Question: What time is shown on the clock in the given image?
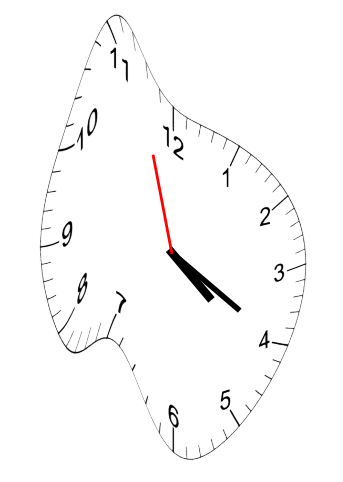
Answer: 04:19:57